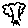
Label: tree